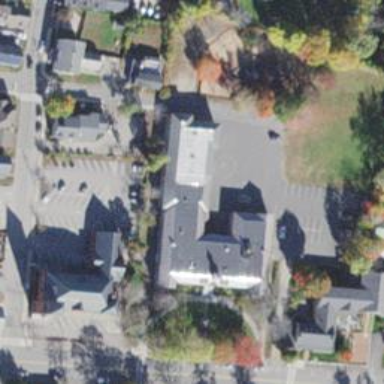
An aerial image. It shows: School.